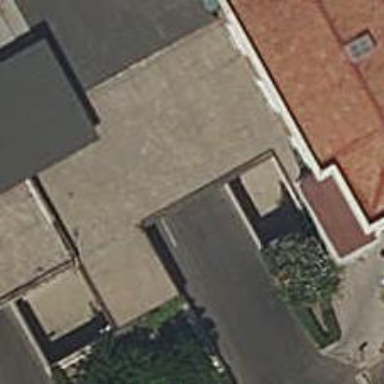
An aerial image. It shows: Parking entrance.